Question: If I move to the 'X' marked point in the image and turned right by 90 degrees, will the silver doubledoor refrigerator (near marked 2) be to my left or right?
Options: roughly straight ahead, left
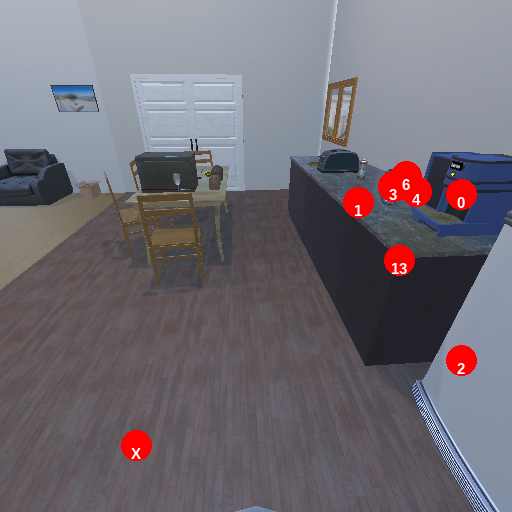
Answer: roughly straight ahead